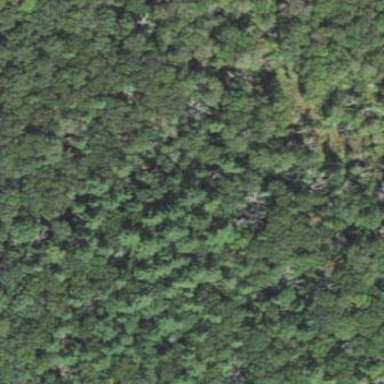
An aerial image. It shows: Mixed leaf woodland.